Interaction volume radius: 5 \u00c5
Interaction volume height: 25 \u00c5
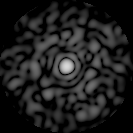
Disorder parameter: 0.8005